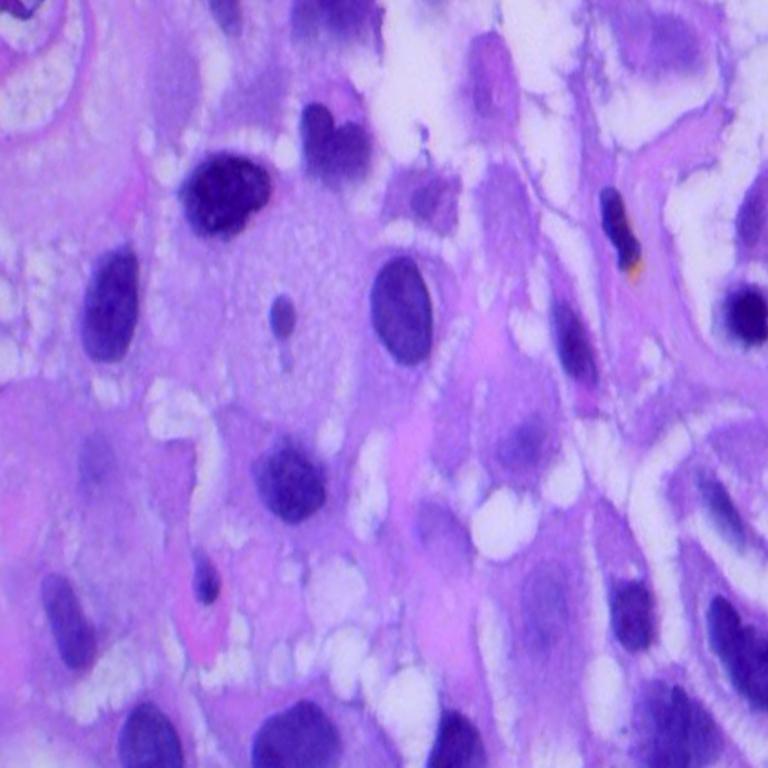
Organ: lung
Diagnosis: squamous carcinomas